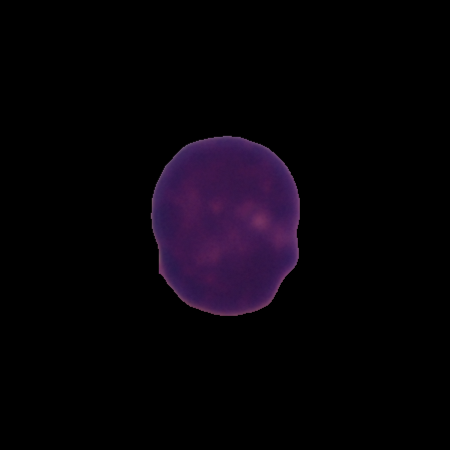
Label: healthy